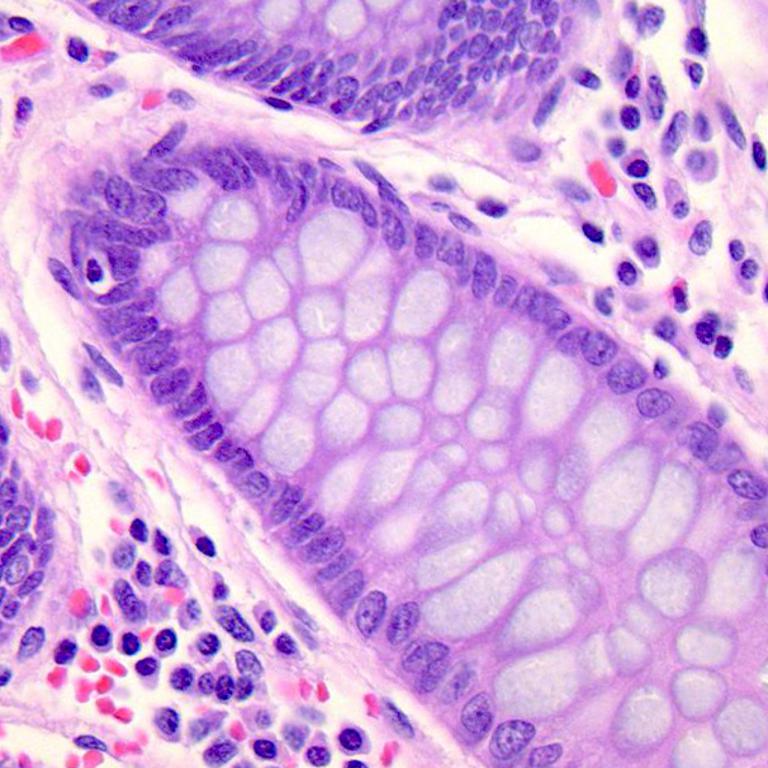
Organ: colon
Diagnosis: benign